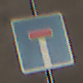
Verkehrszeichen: Sackgasse
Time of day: Midday
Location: Roofed (Tunnel)
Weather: NotSpecified
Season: NotSpecified
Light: Natural